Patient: sex F, age 35
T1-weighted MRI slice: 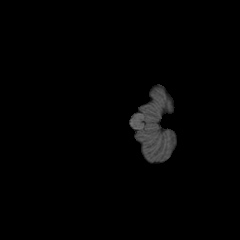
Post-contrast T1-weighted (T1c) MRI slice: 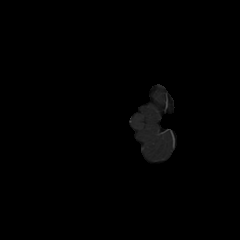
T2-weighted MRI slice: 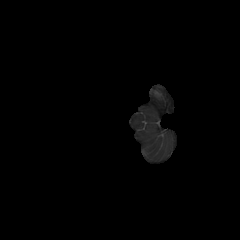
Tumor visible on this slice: no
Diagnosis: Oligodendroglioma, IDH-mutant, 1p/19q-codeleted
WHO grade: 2